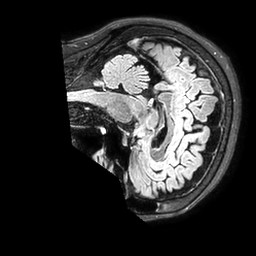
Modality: FLAIR
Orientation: sagittal
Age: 68
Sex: female
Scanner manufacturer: philips
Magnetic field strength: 3 T
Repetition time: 4.8 s
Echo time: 0.34 s